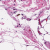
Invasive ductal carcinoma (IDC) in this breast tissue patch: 0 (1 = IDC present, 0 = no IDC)